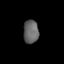
Tissue: lung
Cell type: Fibroblasts
Senescence score: 0.5592
Nuclear area (px): 347
Mean DAPI intensity: 100.634